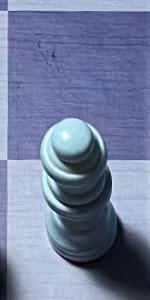
Label: Queen_White